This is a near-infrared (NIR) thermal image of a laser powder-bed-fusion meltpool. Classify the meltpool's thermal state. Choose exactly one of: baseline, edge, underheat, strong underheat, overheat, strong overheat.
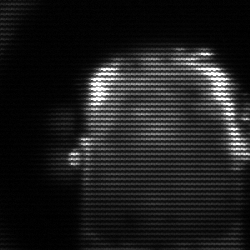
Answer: baseline